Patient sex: M
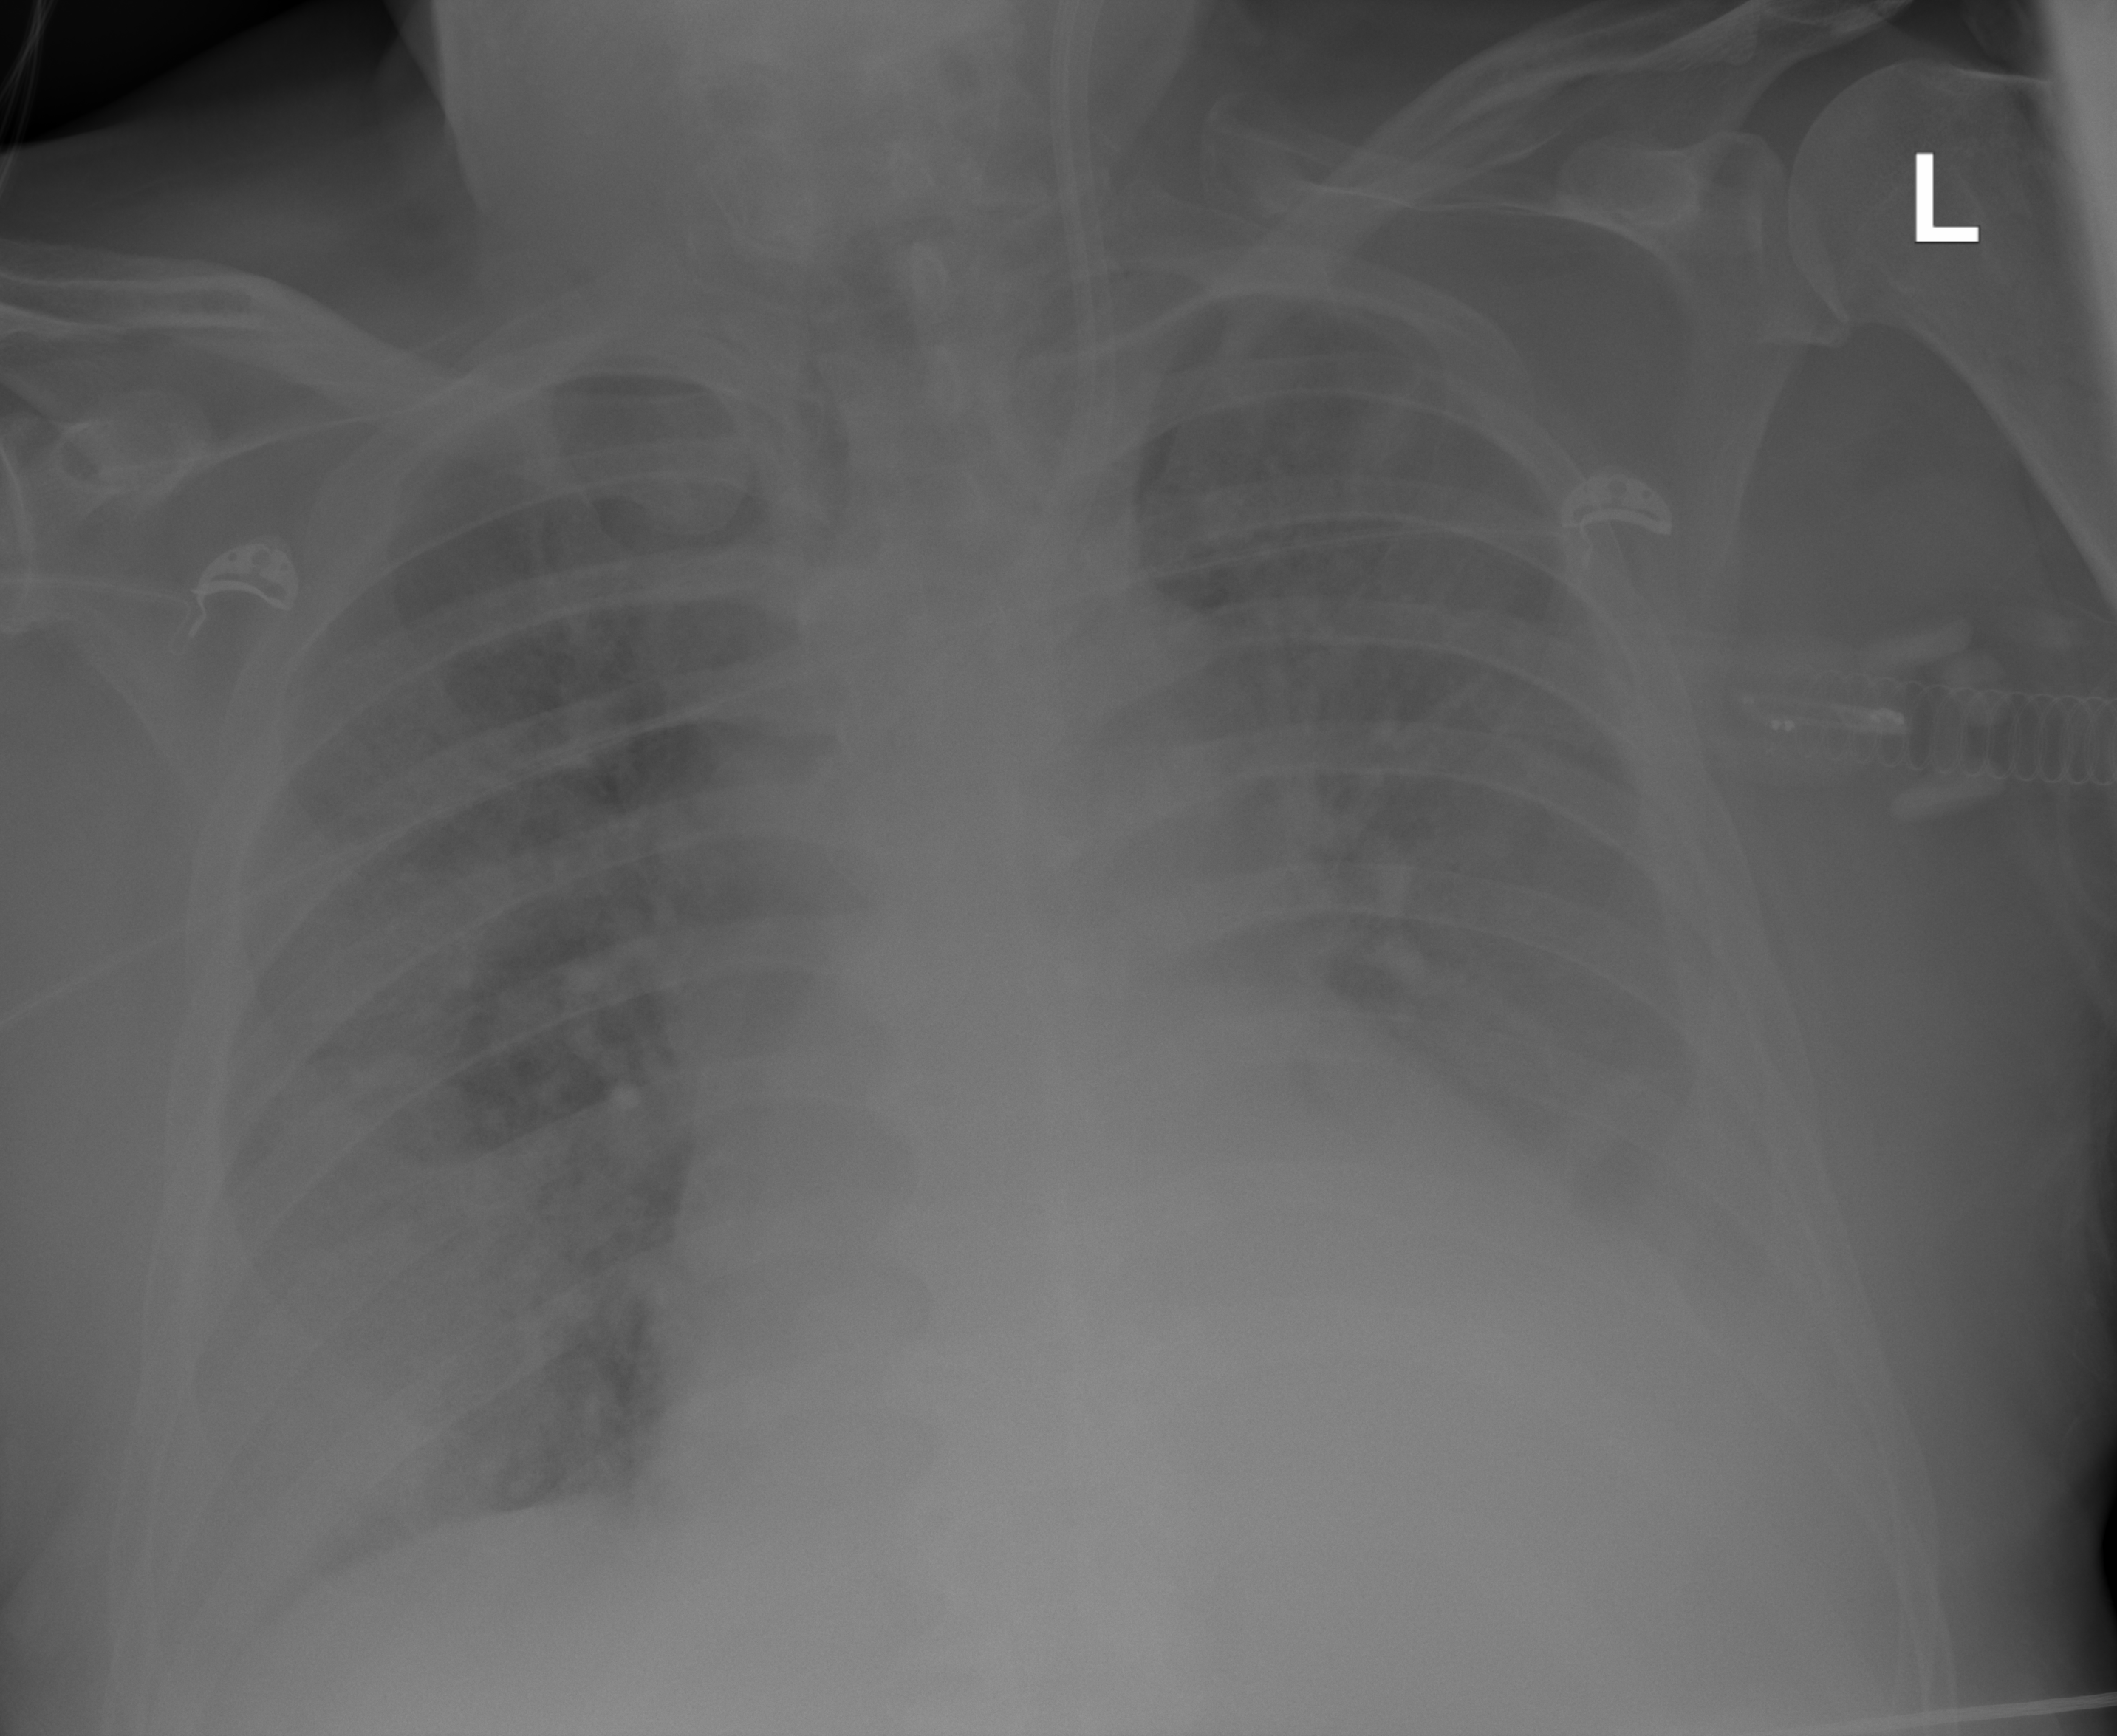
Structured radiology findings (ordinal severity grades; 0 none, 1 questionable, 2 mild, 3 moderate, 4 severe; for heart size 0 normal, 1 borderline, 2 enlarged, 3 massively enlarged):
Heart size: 2
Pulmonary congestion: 1
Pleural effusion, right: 2
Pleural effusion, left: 3
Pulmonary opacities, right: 3
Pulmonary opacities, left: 3
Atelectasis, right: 3
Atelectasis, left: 3